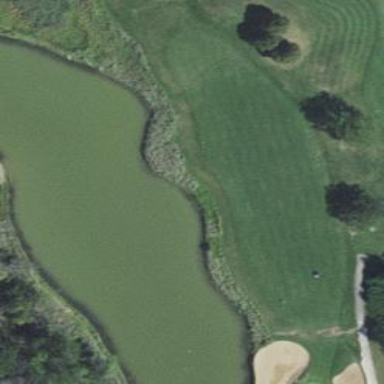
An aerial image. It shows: Well-maintained grassy golf fairway for the sport of golf.